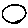
Label: circle